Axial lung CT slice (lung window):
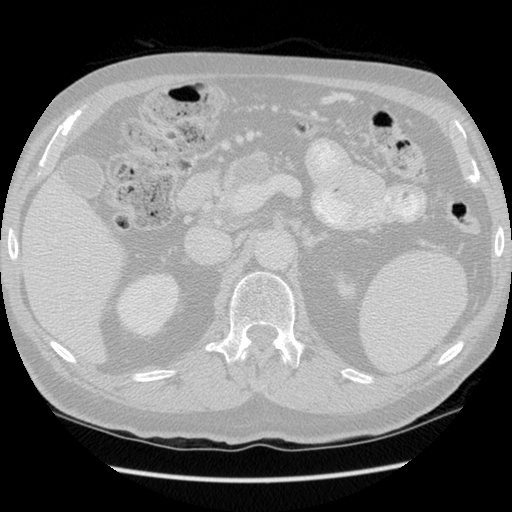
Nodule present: no